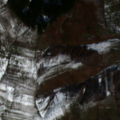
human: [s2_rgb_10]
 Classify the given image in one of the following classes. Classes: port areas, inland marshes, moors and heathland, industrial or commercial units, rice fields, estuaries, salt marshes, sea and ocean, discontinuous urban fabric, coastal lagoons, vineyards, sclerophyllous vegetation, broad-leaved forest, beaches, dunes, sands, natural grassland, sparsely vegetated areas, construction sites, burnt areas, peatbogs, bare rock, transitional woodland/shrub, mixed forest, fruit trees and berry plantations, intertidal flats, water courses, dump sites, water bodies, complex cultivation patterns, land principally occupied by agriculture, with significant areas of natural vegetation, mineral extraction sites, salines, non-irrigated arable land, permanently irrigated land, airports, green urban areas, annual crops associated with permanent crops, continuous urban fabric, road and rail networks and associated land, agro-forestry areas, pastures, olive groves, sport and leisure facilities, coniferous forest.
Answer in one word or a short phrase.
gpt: non-irrigated arable land, pastures, complex cultivation patterns, broad-leaved forest, coniferous forest, transitional woodland/shrub